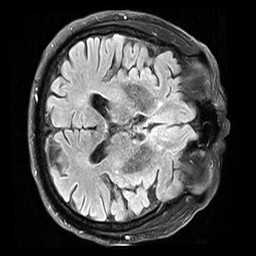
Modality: FLAIR
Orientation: axial
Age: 80
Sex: male
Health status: healthy
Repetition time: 12 s
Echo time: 0.095 s